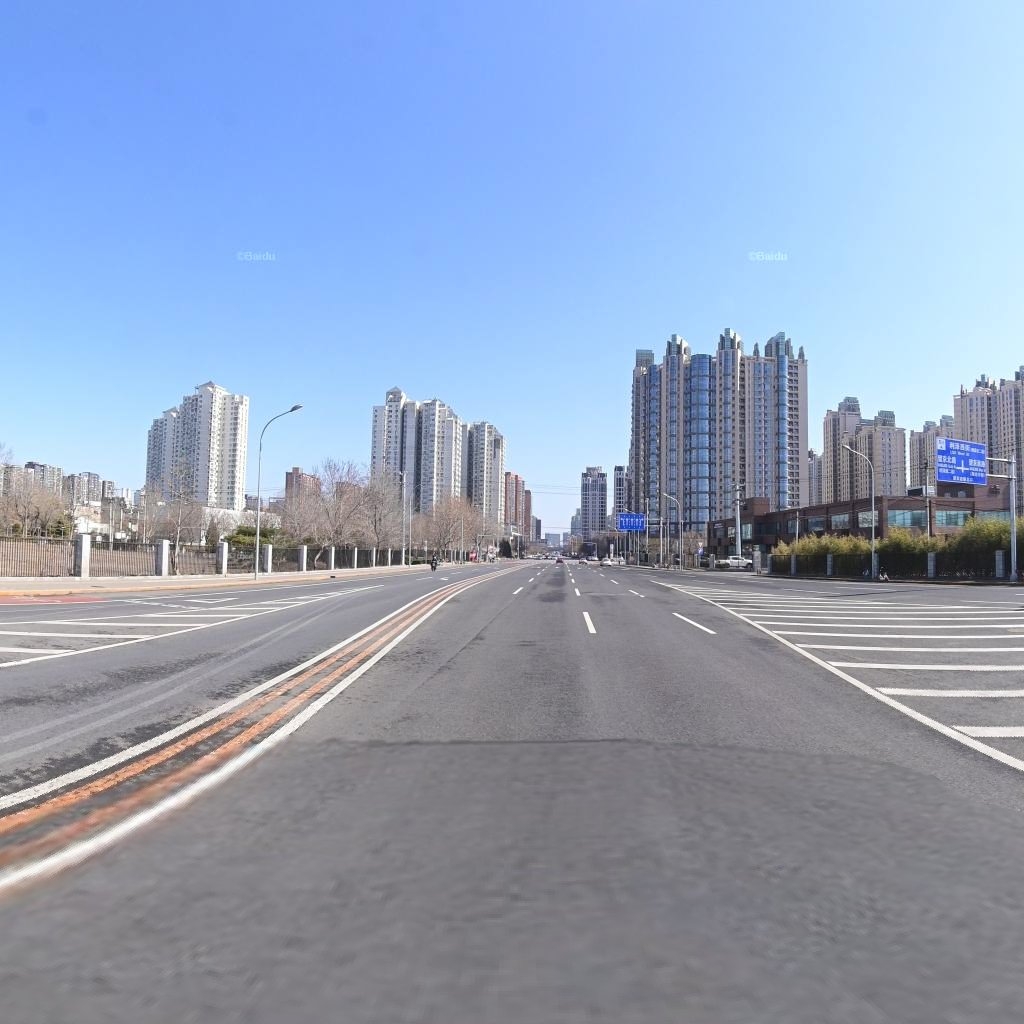
Region: Chaoyang
Road damage annotations: longitudinal crack